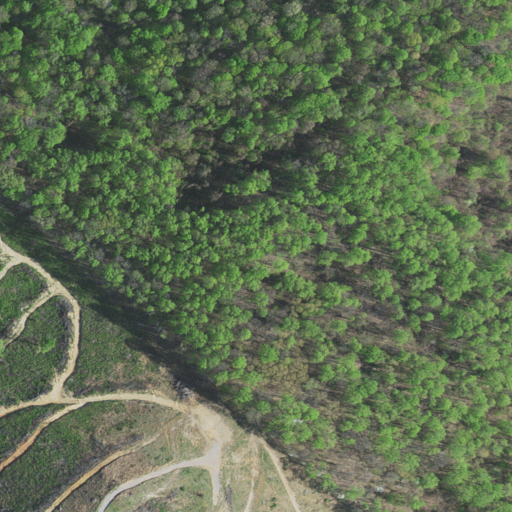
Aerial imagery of ridge(s) in Virginia named Copper Ridge containing deciduous forest, grassland, mixed forest, and pasture